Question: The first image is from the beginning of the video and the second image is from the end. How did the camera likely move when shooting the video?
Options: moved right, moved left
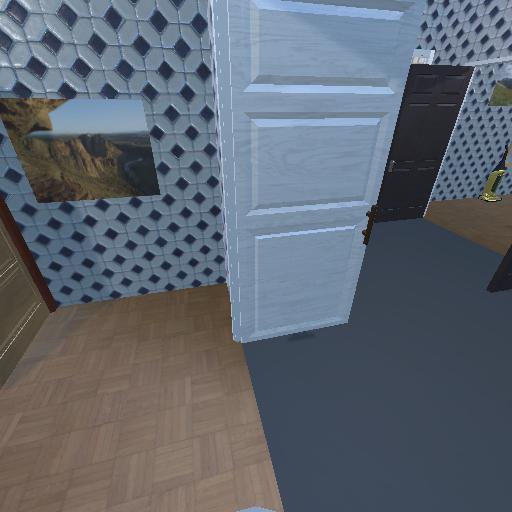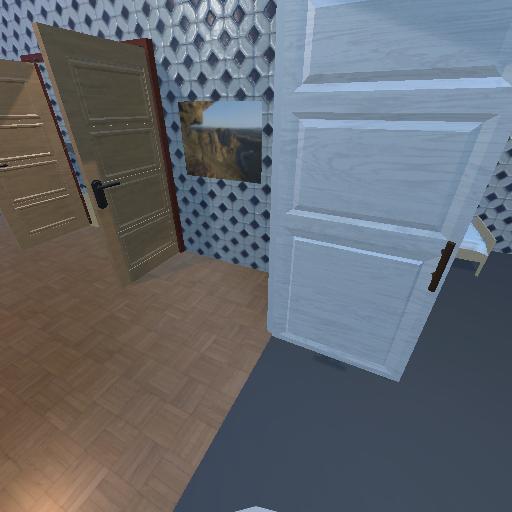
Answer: moved right